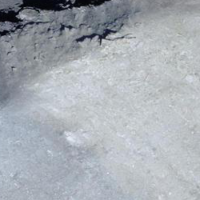
EUNIS habitat code: 48
Species observed at this site:
Geum reptans